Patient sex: M
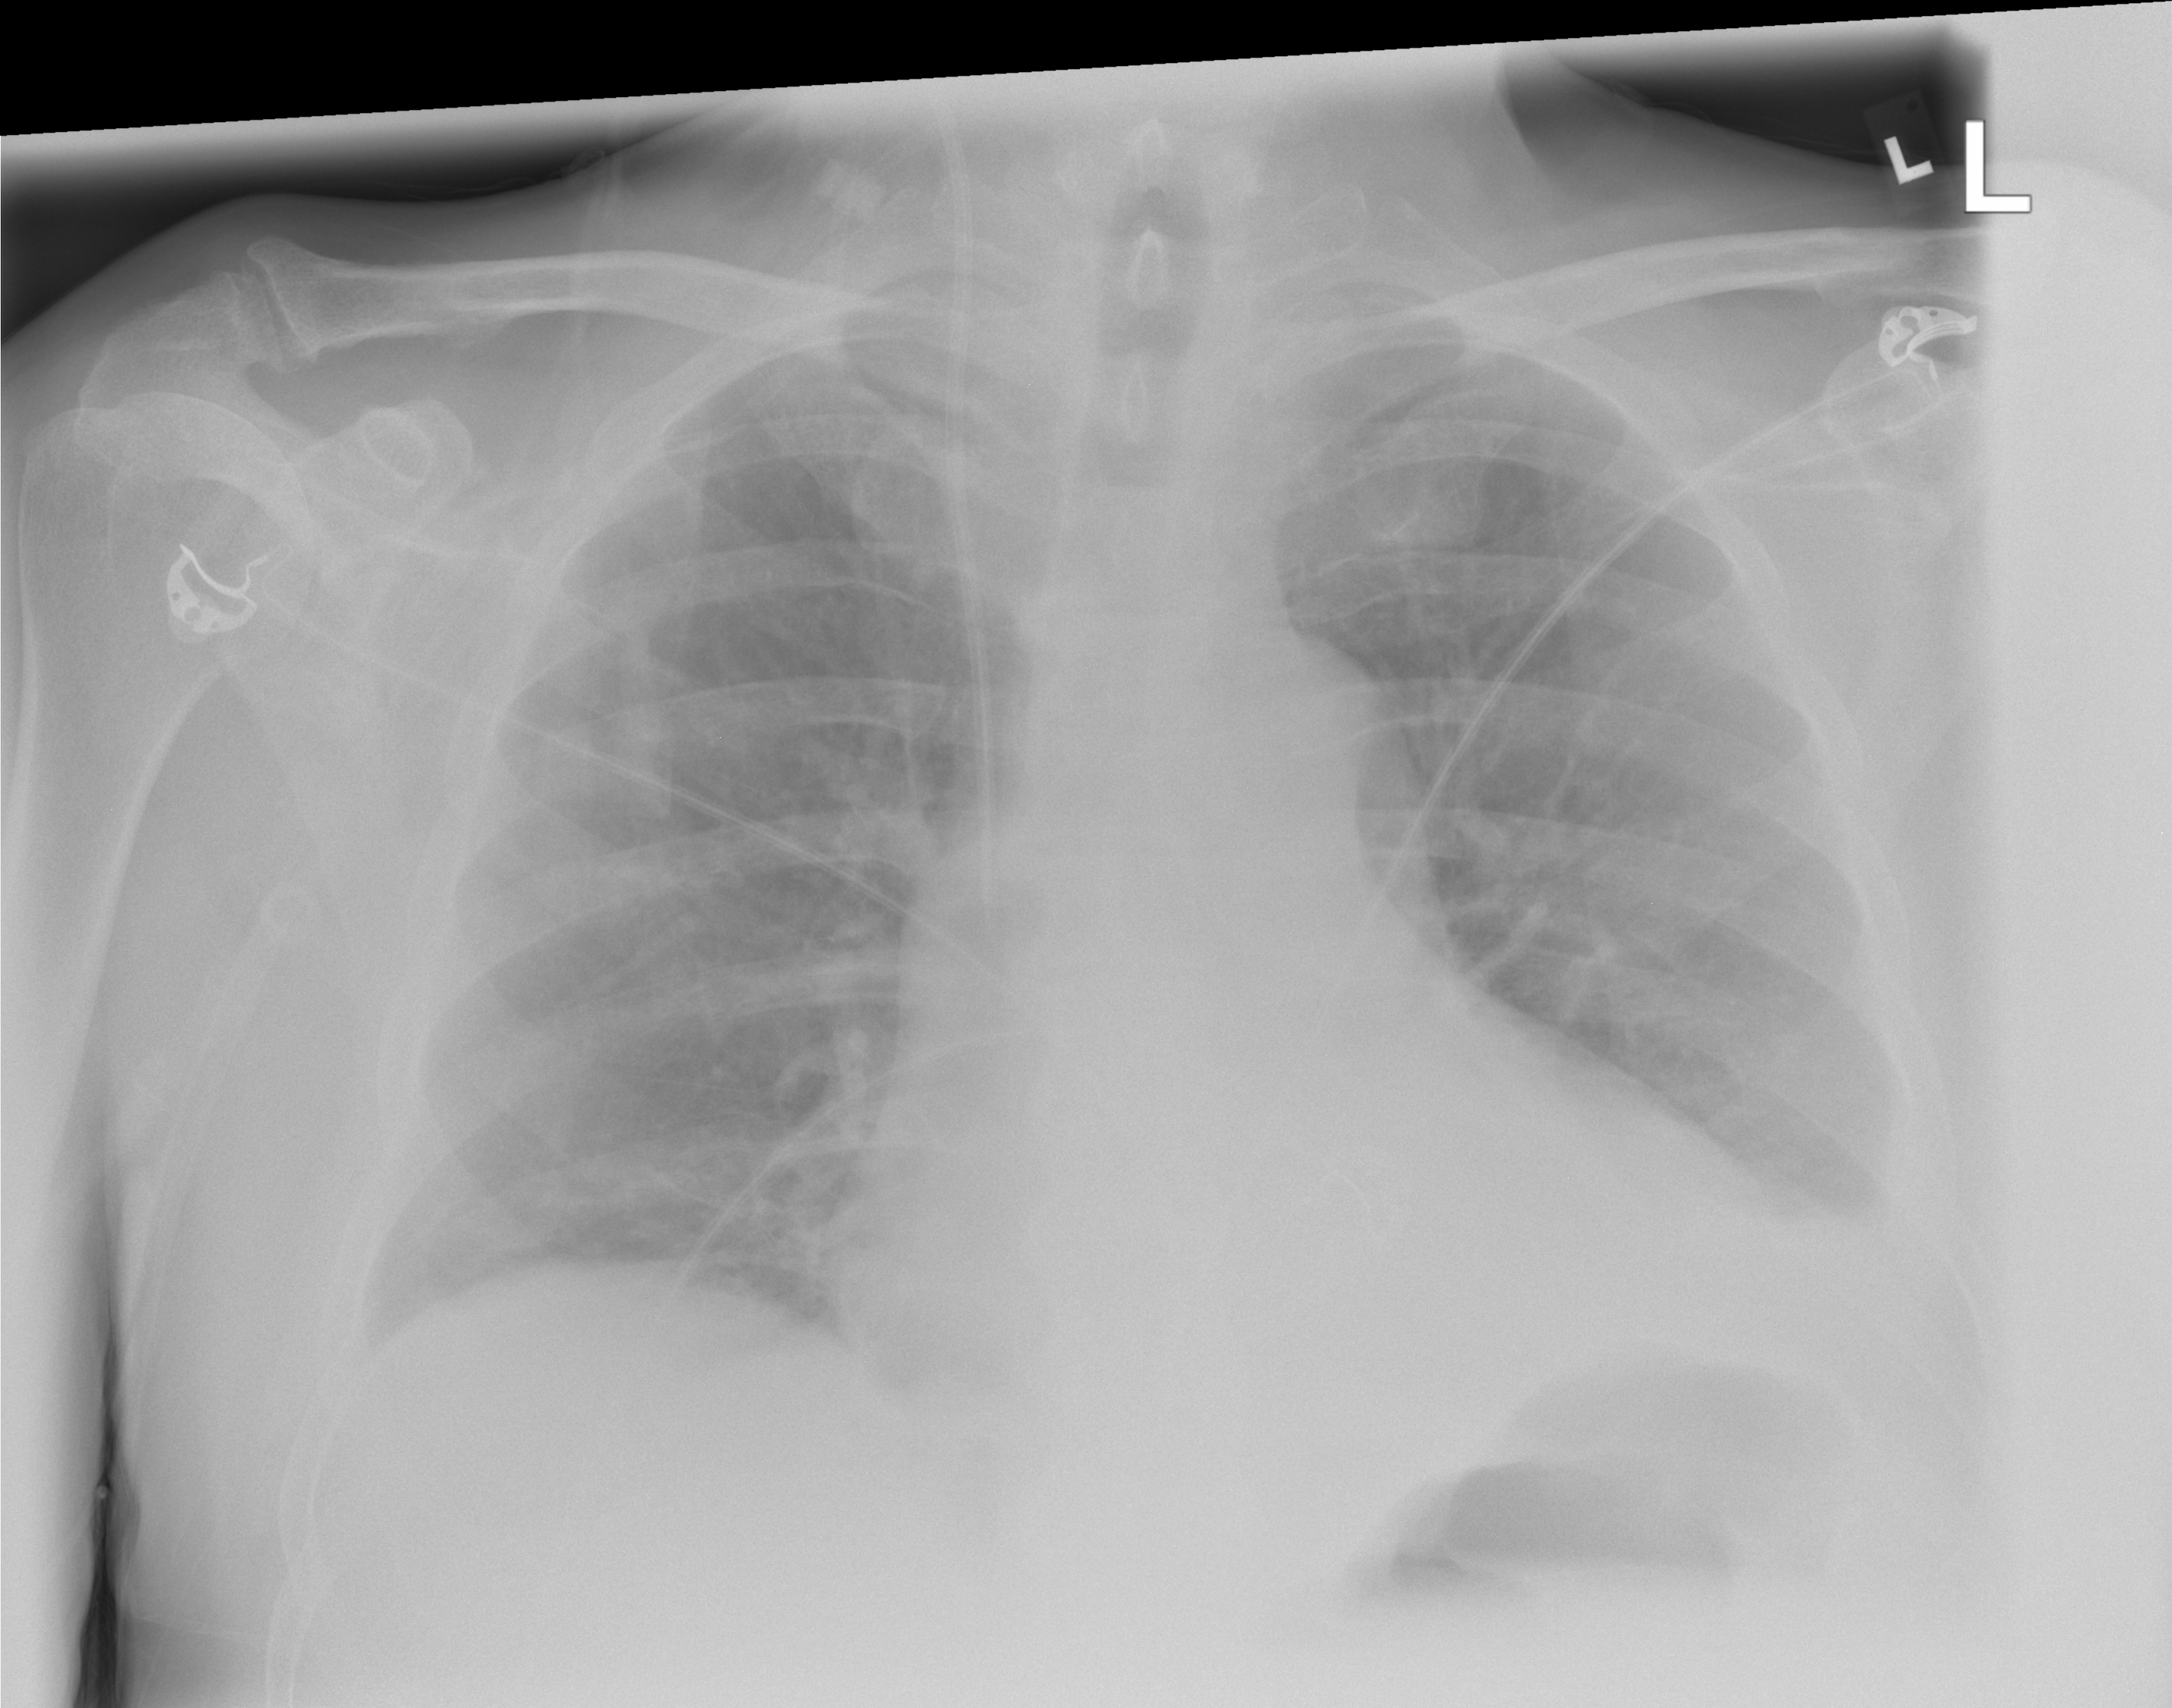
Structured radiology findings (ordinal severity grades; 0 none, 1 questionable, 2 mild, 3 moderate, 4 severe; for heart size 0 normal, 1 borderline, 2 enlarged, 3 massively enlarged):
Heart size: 2
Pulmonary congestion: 2
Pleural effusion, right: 0
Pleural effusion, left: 2
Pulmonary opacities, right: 0
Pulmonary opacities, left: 0
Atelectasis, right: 2
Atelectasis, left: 2